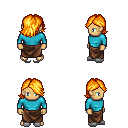
a pixel art fantasy rpg character, male body template, human, tanned skin, teal long-sleeve shirt, robe skirt, light blonde swoop hairstyle, white slippers, four views (front, back, left, right), 2x2 character sprite sheet, small pixel art, hard edges, no anti-aliasing